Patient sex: M
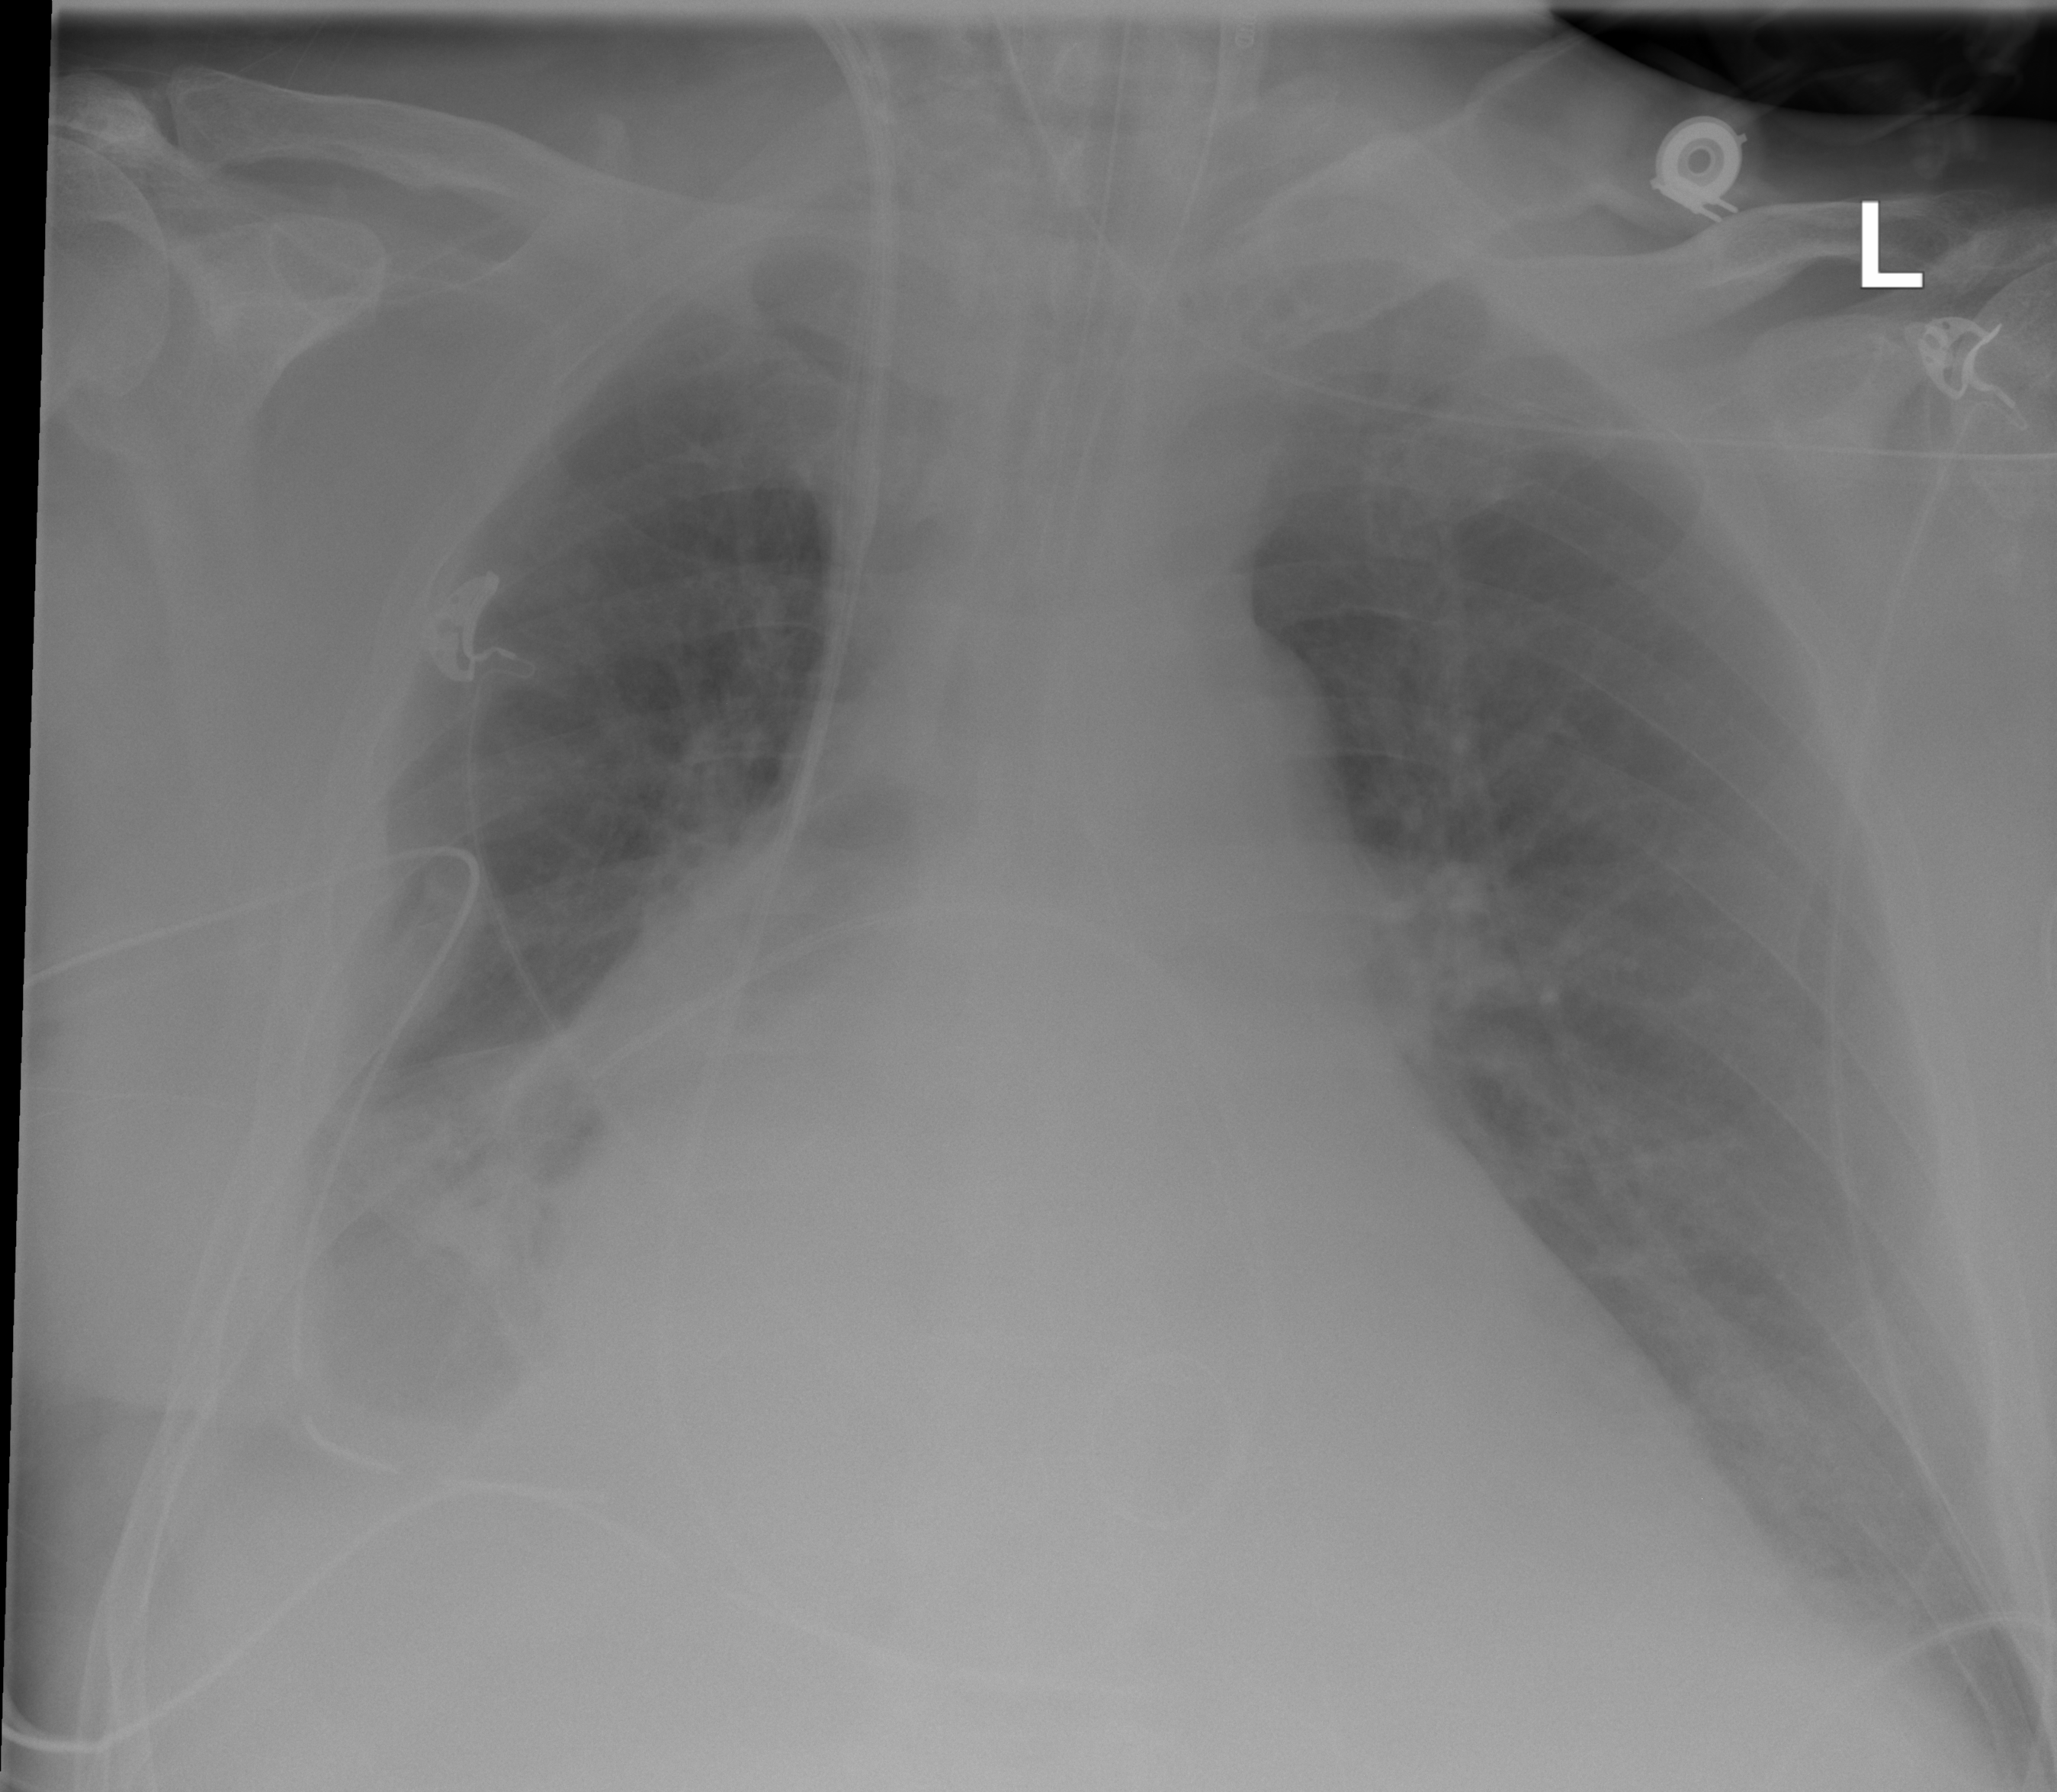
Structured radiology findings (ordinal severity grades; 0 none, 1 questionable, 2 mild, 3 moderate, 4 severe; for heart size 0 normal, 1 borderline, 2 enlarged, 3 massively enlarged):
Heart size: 2
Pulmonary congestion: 0
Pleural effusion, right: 2
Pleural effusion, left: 0
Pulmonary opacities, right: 0
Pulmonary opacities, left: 0
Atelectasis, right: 3
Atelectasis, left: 0